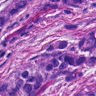
Metastatic tissue present: yes